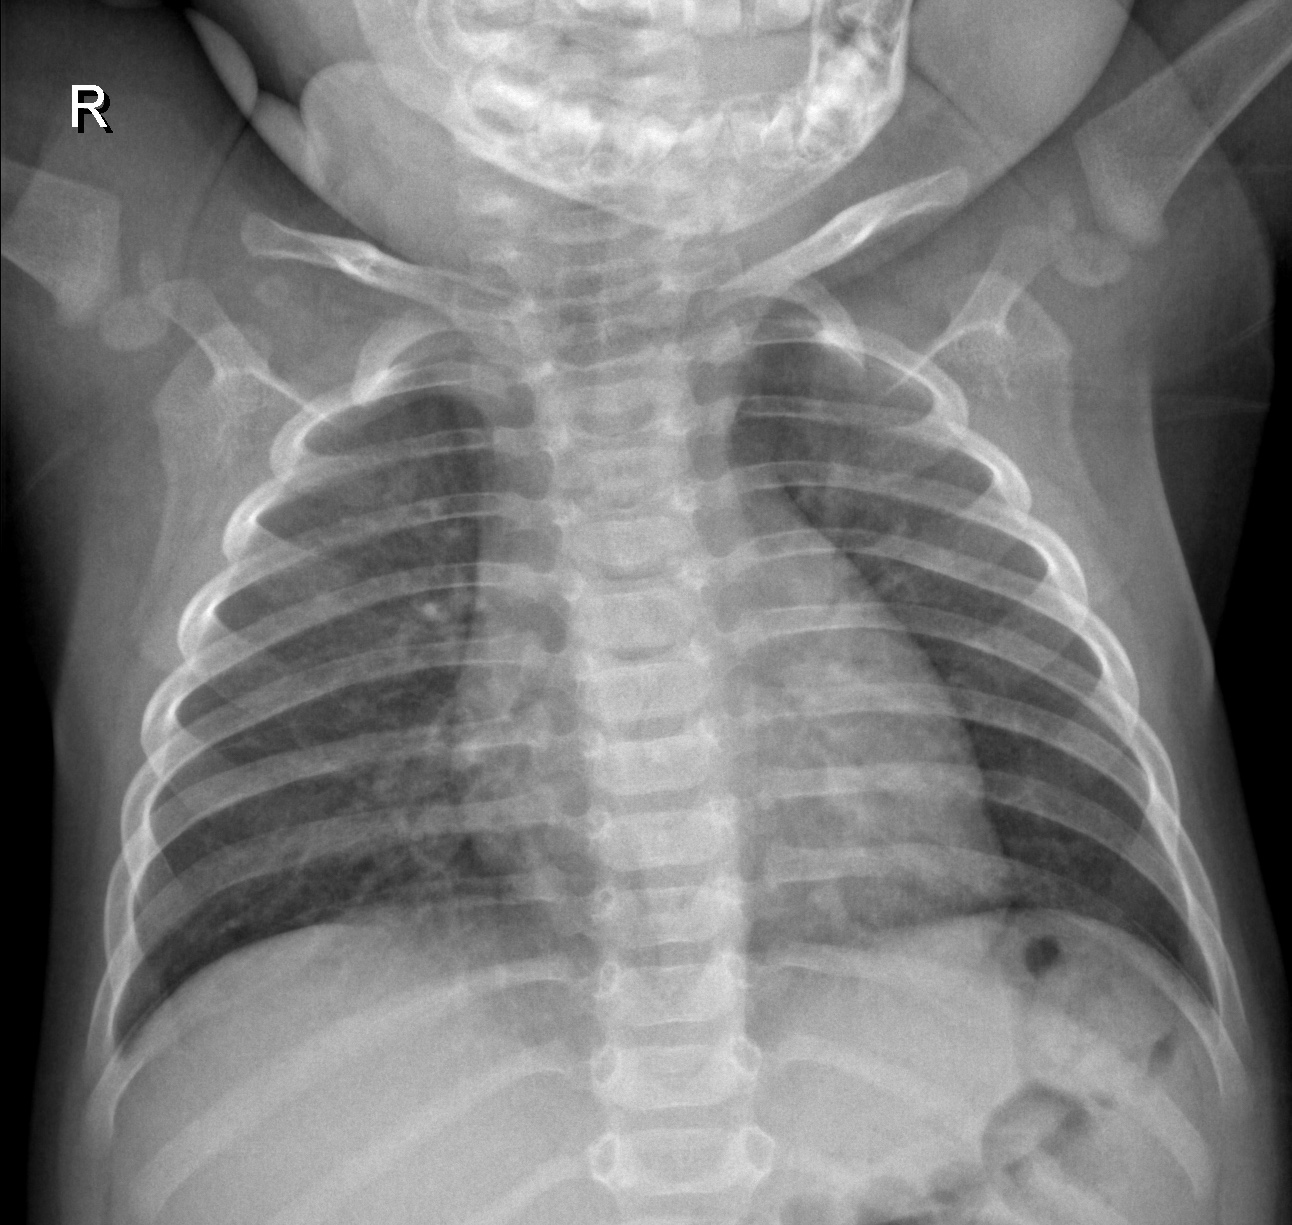
Diagnosis: NORMAL